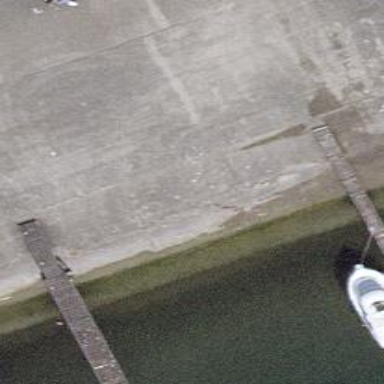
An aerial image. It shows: Slipway on leisure land.